Aerial crown-view tile of a tropical tree (Barro Colorado Island, Panama), acquired 20250616:
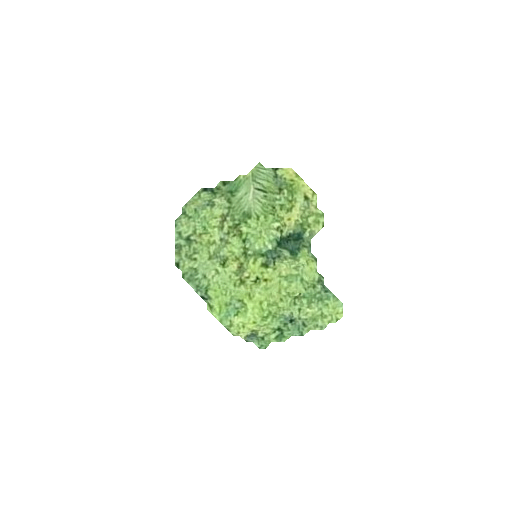
Species: Alseis blackiana
GBIF accepted scientific name: Alseis blackiana
Crown area: 30.191 m²